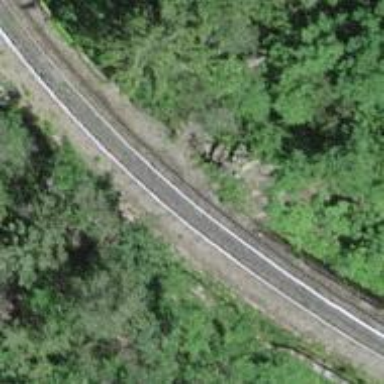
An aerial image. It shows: Narrow-gauge electrified railway with one track.